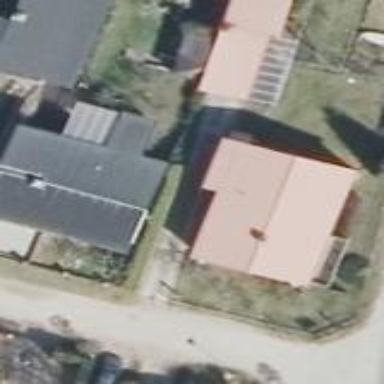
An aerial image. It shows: Detached building.